Question: Count the number of objects in the diagram.
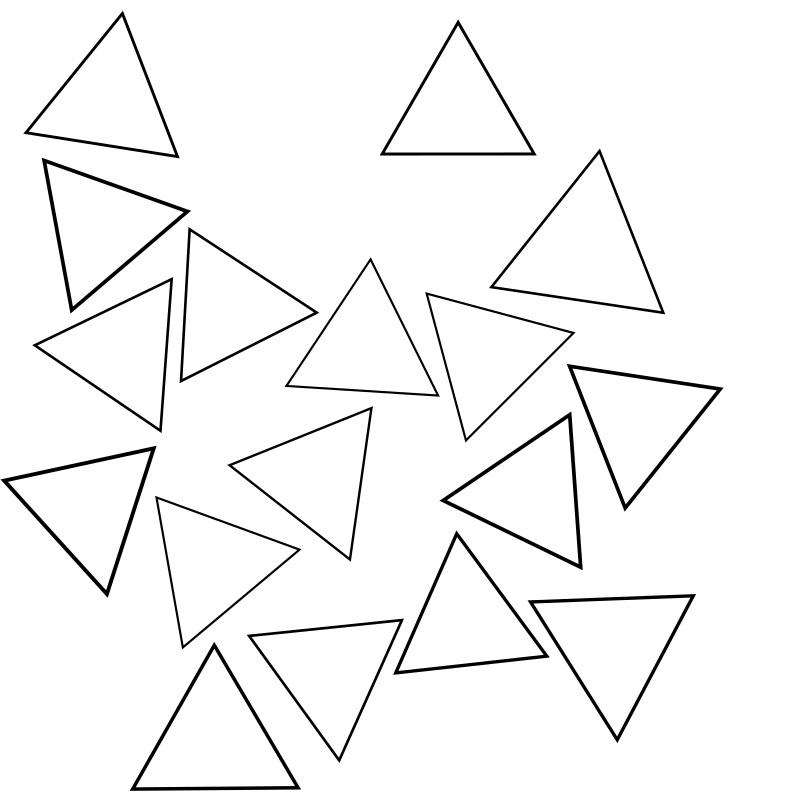
Answer: 17